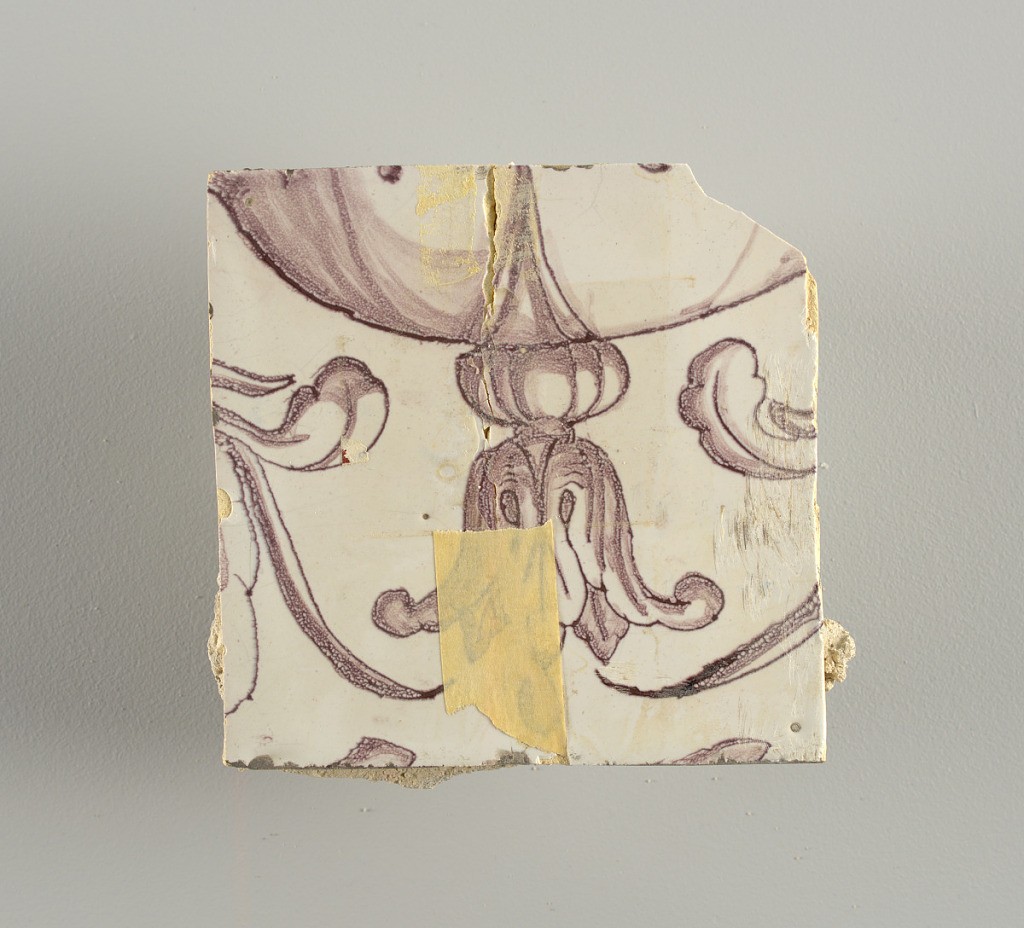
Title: Tile wall facing
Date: ca. 1725
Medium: Tin-glazed earthenware, underglaze
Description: Horizontal rectangle.  Thirty tiles wide and twenty-three tiles high with opening for fireplace eleven tiles wide and ten high.  Foliage arabesques disposed about three vertical axes from which are emphazised by urns at center and right, and at left by the figure of a standing woman carrying an infant on her arm and accompanied by two children.